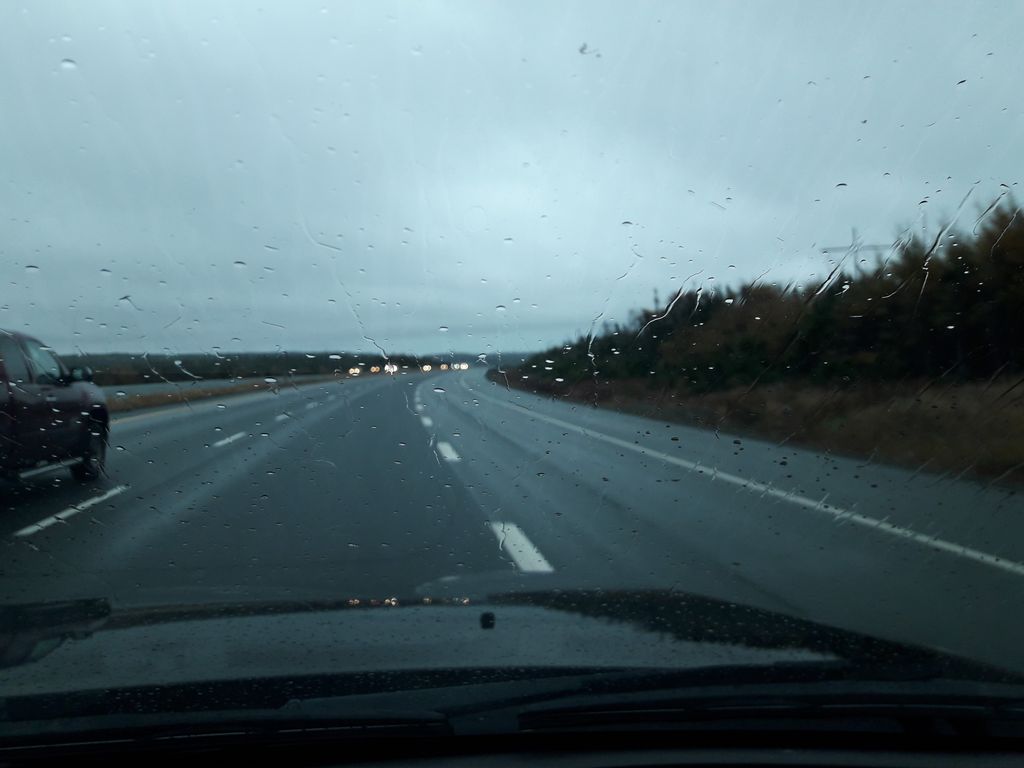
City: st_johns